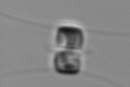
Label: Chaetoceros_similis